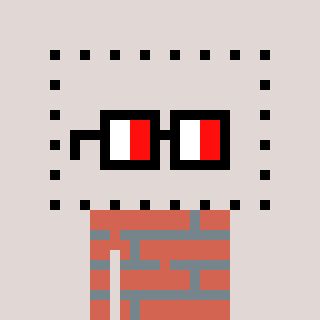
a pixel art character with square glasses with black frames and red eyes, a void-shaped head and a peachy-colored body on a warm background